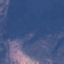
Land use / land cover class: HerbaceousVegetation